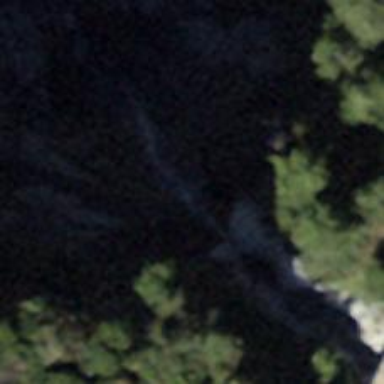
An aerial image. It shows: Beautiful waterfall in nature.